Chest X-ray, PA view. Patient: 58 years old, sex F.
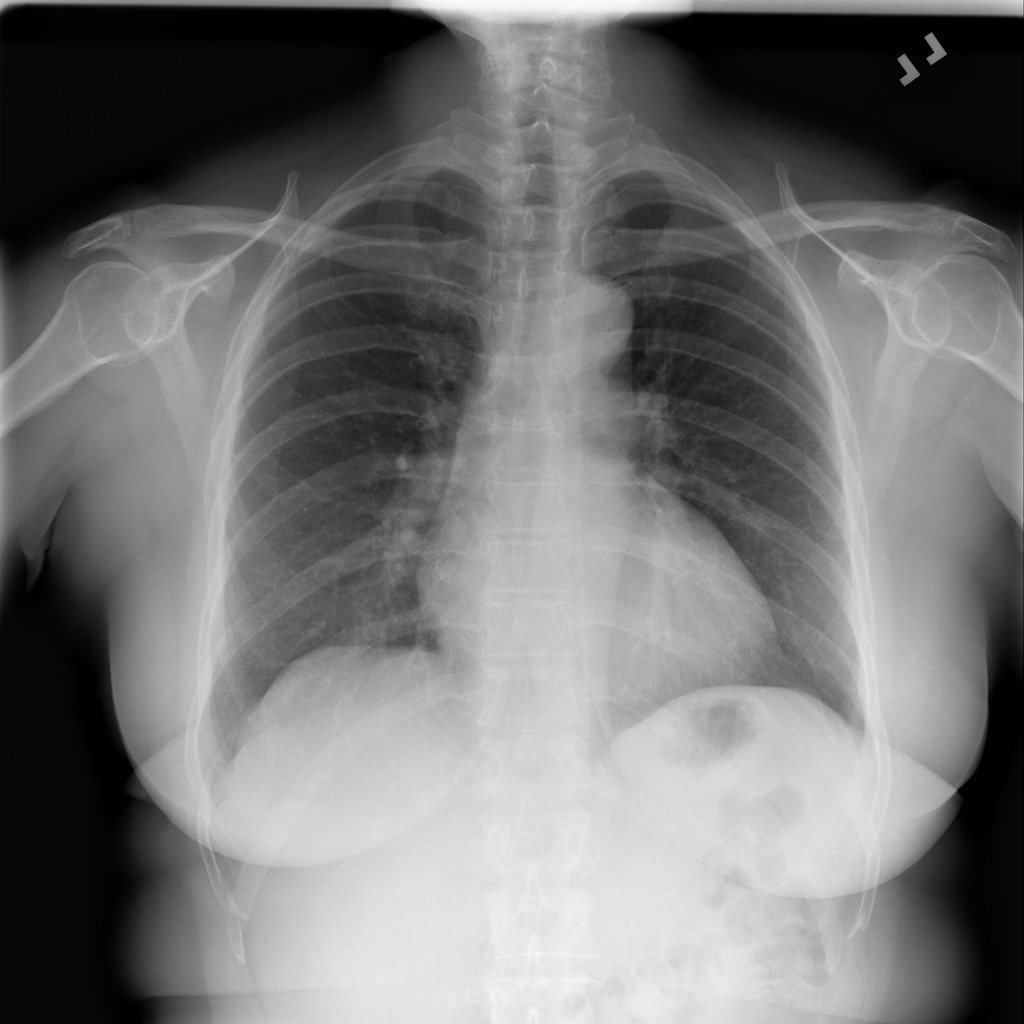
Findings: No Finding